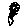
Label: flower